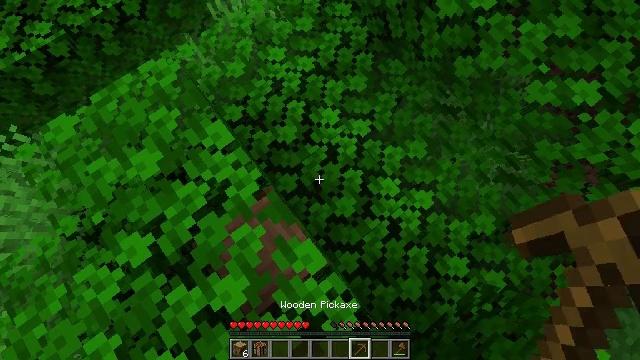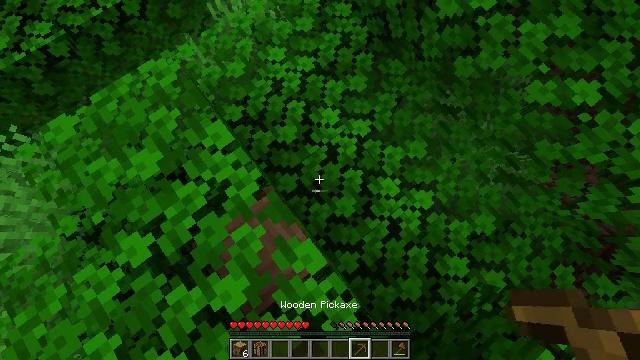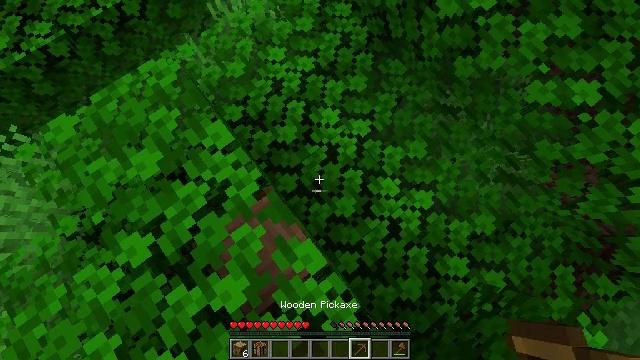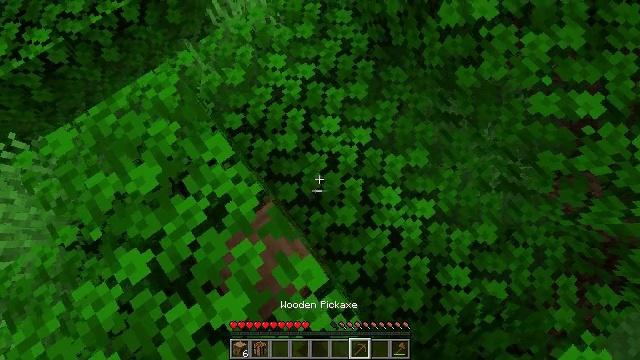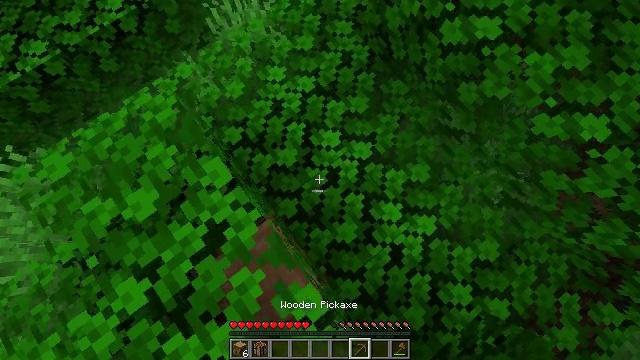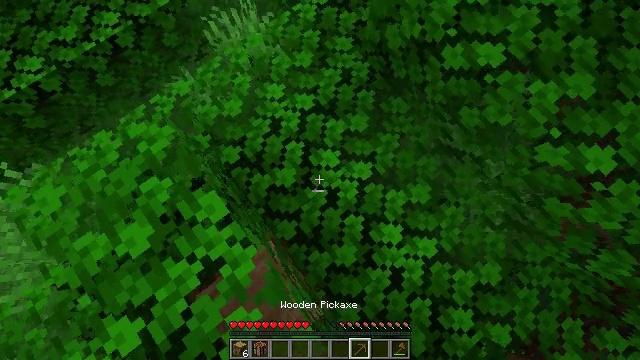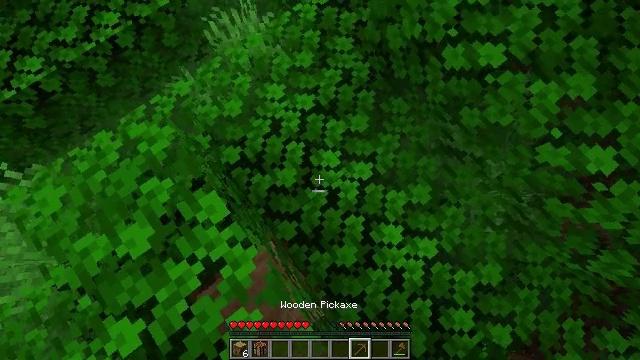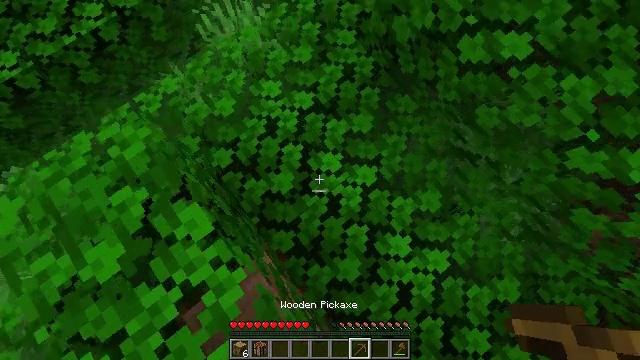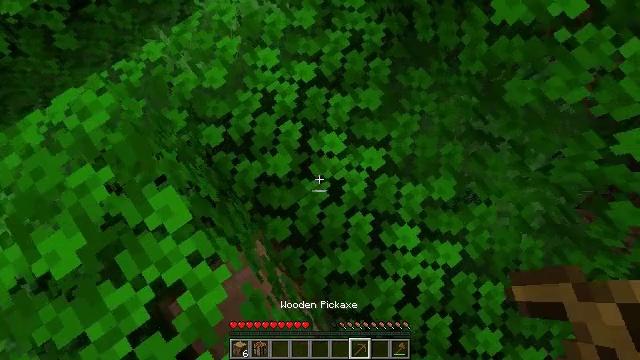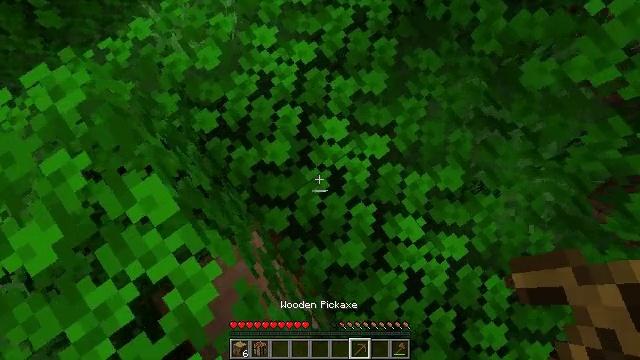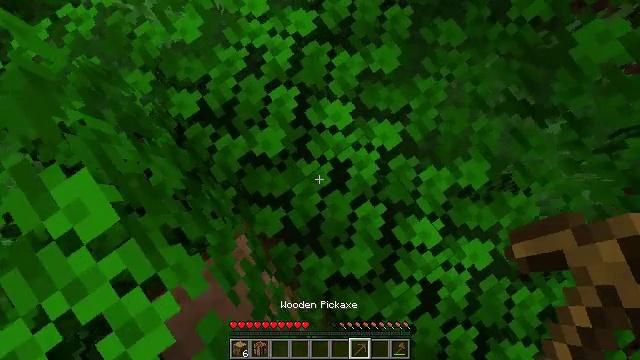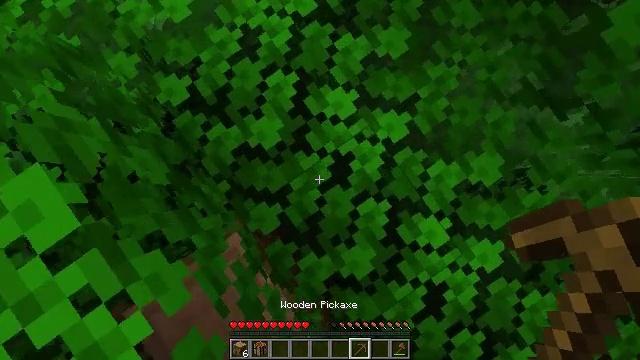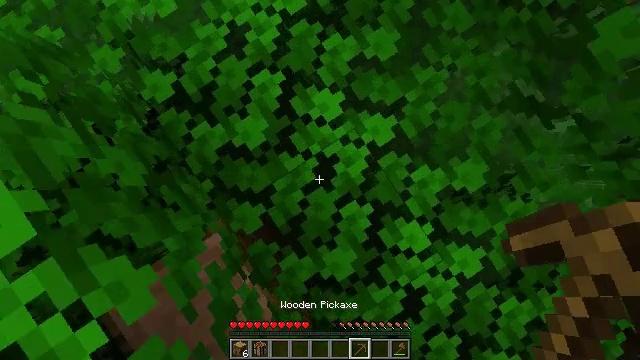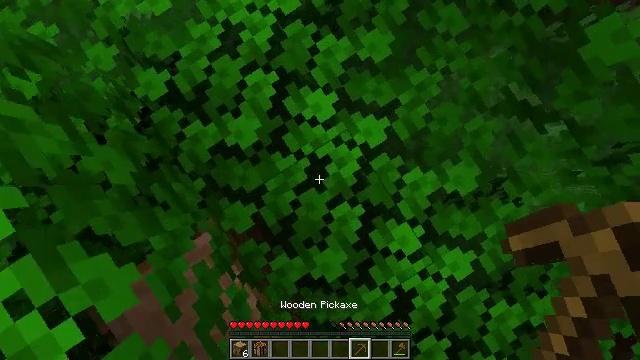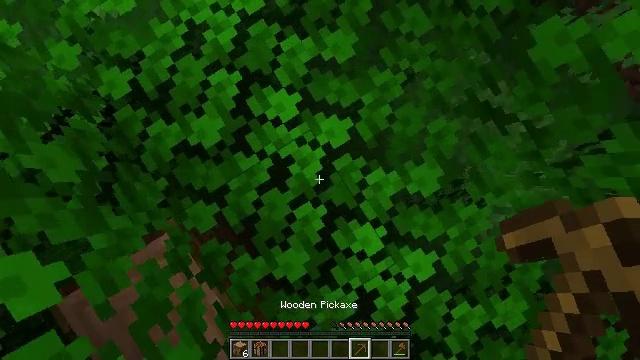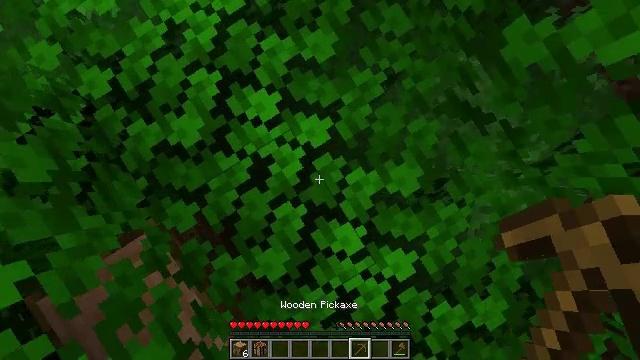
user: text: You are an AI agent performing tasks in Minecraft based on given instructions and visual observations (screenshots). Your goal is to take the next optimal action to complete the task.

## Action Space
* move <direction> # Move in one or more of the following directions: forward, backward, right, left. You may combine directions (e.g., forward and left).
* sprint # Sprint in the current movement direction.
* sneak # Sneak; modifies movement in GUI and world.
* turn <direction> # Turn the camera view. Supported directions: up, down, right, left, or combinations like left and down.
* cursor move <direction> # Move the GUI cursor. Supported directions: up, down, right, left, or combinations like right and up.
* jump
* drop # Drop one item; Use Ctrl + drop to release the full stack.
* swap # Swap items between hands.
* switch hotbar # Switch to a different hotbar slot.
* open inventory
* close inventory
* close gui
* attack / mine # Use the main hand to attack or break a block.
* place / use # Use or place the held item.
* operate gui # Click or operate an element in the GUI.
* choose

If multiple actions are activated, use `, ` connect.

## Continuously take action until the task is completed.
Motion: motion action
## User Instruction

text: Gather oak leaves by attacking.
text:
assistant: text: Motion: no_op
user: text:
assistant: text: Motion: no_op
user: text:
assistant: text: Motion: move forward
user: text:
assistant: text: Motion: move forward
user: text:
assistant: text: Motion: move forward
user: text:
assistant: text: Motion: no_op
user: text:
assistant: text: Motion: no_op
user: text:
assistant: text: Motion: turn left and down
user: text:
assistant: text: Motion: turn down
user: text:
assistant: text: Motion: turn down
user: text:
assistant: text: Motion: turn down
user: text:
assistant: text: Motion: move right, turn left and down
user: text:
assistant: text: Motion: move right
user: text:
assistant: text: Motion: move right
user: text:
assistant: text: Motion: no_op
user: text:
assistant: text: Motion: no_op
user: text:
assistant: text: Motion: turn left and up
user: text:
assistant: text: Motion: turn left
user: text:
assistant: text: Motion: turn left
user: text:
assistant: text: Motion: turn left
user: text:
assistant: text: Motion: turn left
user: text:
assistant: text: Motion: turn left
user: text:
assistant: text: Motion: turn left
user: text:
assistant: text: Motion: no_op
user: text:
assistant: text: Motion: no_op
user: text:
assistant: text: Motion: no_op
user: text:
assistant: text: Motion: move left
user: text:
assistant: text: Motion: move left
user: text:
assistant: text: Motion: move left
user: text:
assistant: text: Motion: no_op